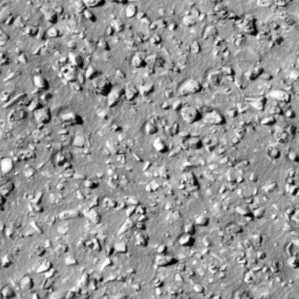
Label: non_frost